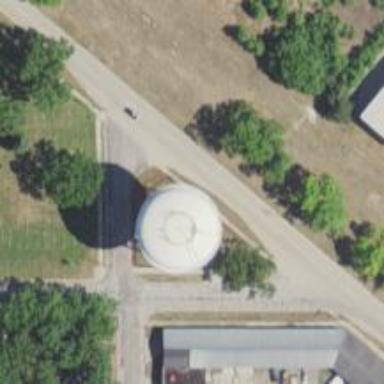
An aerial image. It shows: Water tower that is man-made.